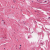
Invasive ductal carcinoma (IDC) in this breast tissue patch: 0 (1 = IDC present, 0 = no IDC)